Question: I am trying to get myself familiar with creating classes in Arduino. I have a class which should take 4 different pins as inputs/outputs.
When I do it with 1 pin it works fine, however when I try to use multiple pins the following error occurs: '_pin1 was not declared in this scope'.
[]
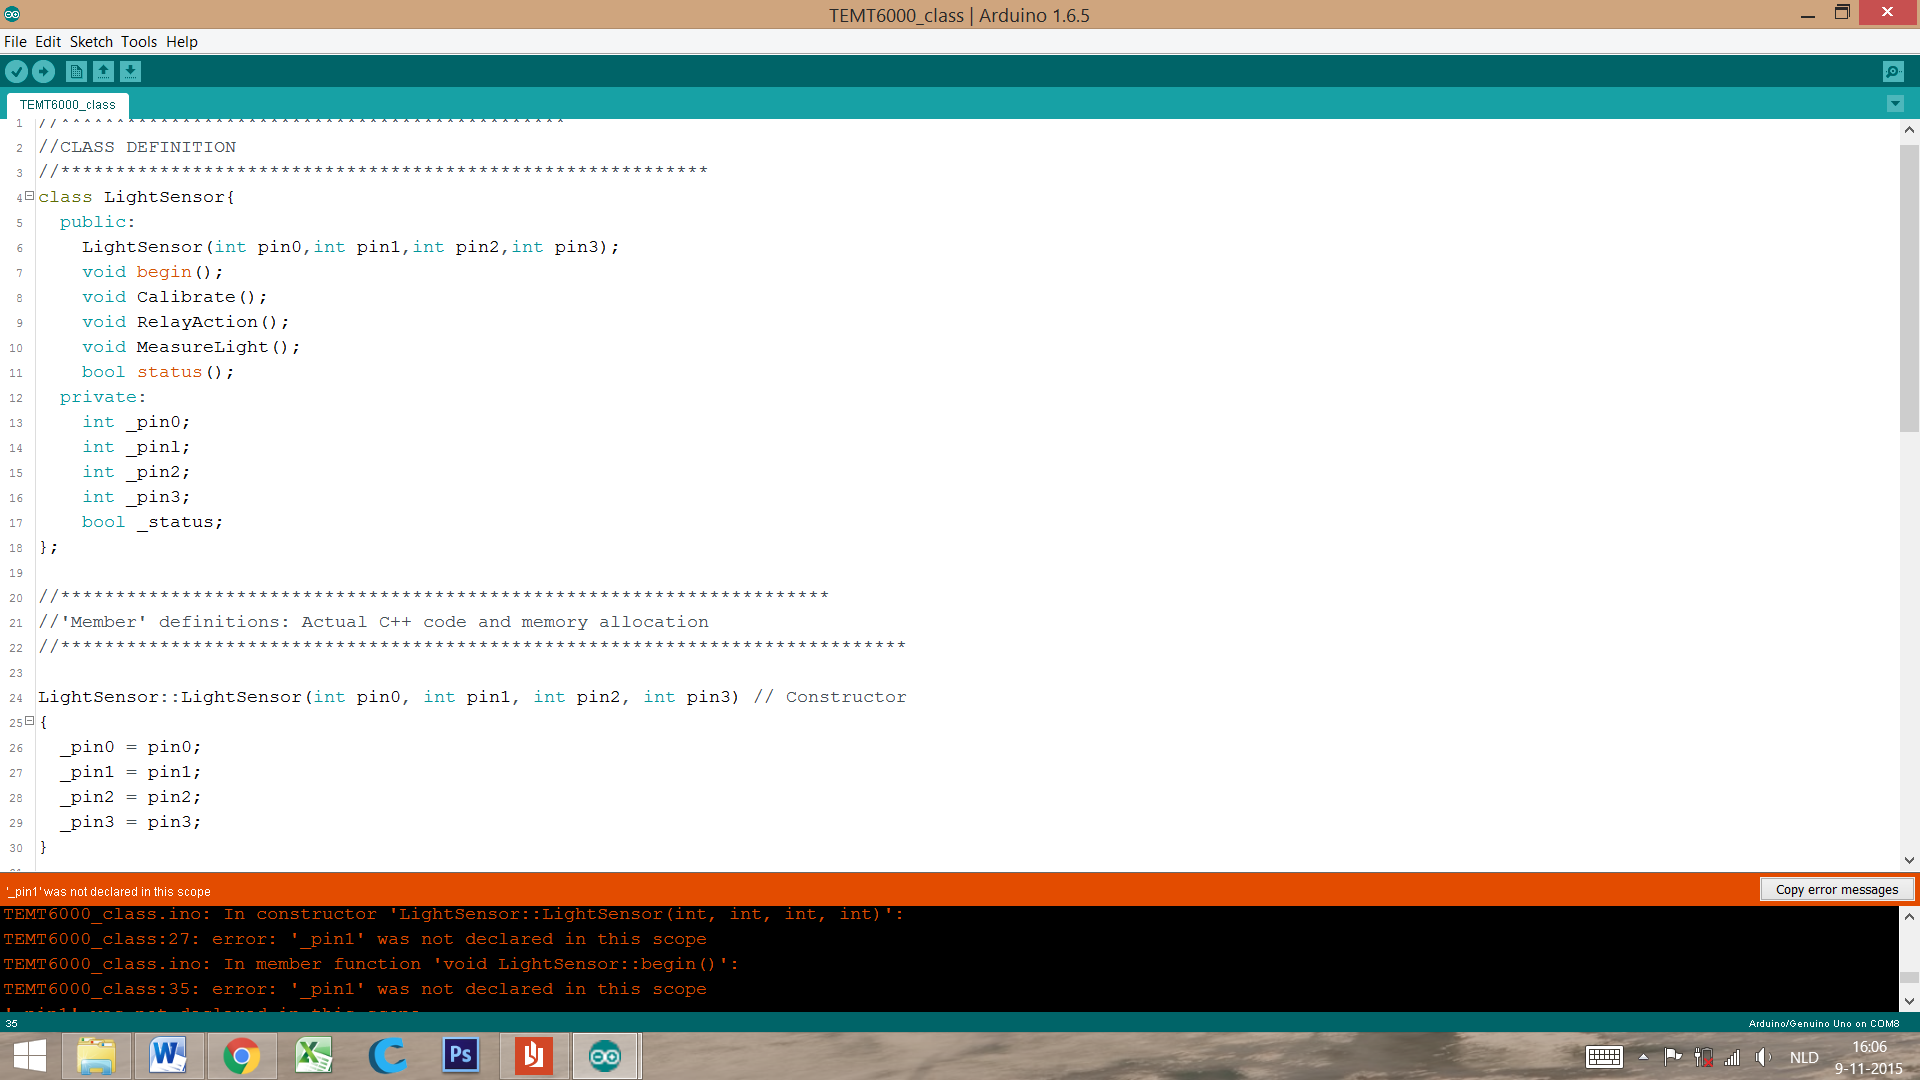
Answer: If you posted the real code instead of the image, someone could have noticed.
However that error is simple: you didn't declare '_pin1' anywhere. So simply write 'int _pin1;' inside the class declaration.
And... I think that you'll want to get rid of that '_pinl' declaration.. Because everyone can confuse '_pin1' (i.e. PIN ONE) with '_pinl' (i.e. PIN EL), but a computer doesn't...